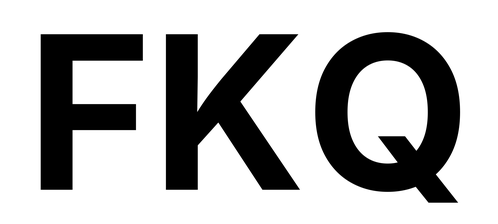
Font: Inter_Bold